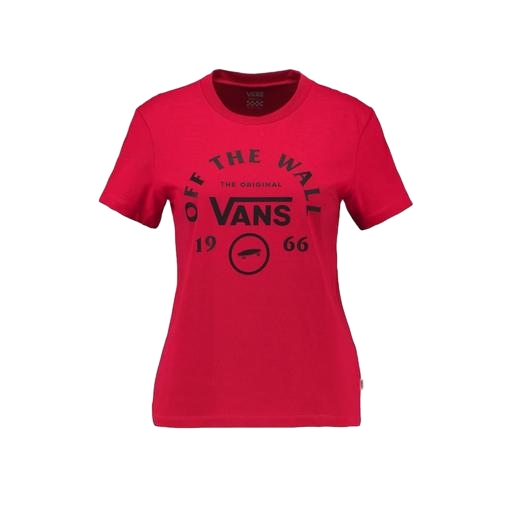
red graphic tee, red split-back graphic t-shirt, women's tee, white background